Question: I would like to optimize my netlogo code and did this by using the profiler extension to track down bottlenecks. Furthermore, I am running my model in headless mode, which I give 2 GB of RAM '(-Xmx2048m)', and have 2601 patches with around <PHONE> agents. I use the <URL> for netlogo.
Now, I have four general questions.
Is it better to write the exit conditions (see down below) within the model (in .nlogo) or in BehaviorSearch (which I use with the .xml file in headless mode), or does it not make any difference?
'''
if count turtles = 0 [ stop ]
if time:is-equal dt (time:create "1722-04-05") [ stop ] ;using the time extension
'''
'''
<exitCondition>count turtles = 0</exitCondition>
<exitCondition>time:is-equal dt (time:create "1722-04-05")</exitCondition>
'''
I think I could optimize my model to the extent that it hardly runs faster by optimizing the code (see screenshot which I took after 6,5 hours of simulations running):

But, I am getting more and more doubtful about the way I scale each tick to represent a day in my model (which is actually a crucial element). I am getting doubtful because the maximal time span possible in my model would be 472 years. That would make 172280 ticks for a complete run of the model! I do not know if having a lot of ticks per run in Netlogo can be a huge bottleneck given the performance I have (see profiler output above).
Would it be reasonable to add the <URL>.
Would it make sense and would it be technically possible to run netlogo-headless in RAM? You might already see upon these questions that I am not really firm about such technicalities but interested about the possibilities.
Down below you find the code snippet of 'orientation' as requested:
'''
to orientation
ifelse (energy < 4) [ ;if hungry
let nearest-resource min-one-of (patches with [pcolor = green] in-radius 3 ) [ distance myself ] ;check distance between you and nearest resource (3 fields 360 degrees view)
if is-patch? nearest-resource [ ;if green patch exist at all
move-to nearest-resource ]
]
[ rt random-float 30 - random-float 30 ] ;otherwise just walk randomly around
end
'''
This part of the code has been subject of a recent discussion <URL> on stackoverflow.
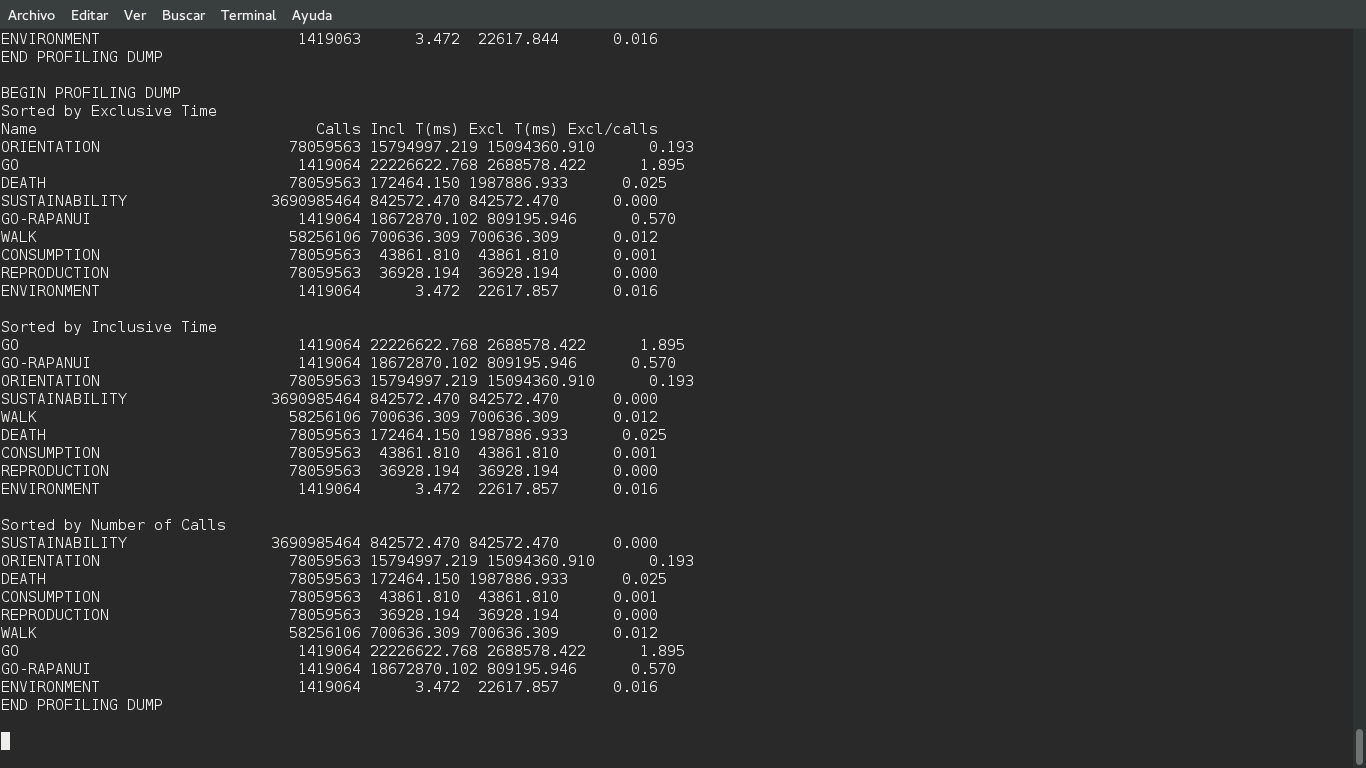
Answer: Thanks for posting your code! Luckily, it can be optimized! 'patches with [pcolor = green]' will iterate through every single patch, checking to see which are green. '... in-radius 3' will iterate through all the green ones, checking to see which are close enough. However, if you do 'patches in-radius 3' first, NetLogo can compute exactly which patches are in that radius without having to check them all. Then, there are far fewer patches to check the color of as well. I got an almost 10x speedup from swapping the order of those:
'''
to orientation
ifelse (energy < 4) [ ;if hungry
let nearest-resource min-one-of (patches in-radius 3 with [pcolor = green] ) [ distance myself ] ;check distance between you and nearest resource (3 fields 360 degrees view)
if is-patch? nearest-resource [ ;if green patch exist at all
move-to nearest-resource ]
]
[ rt random-float 30 - random-float 30 ] ;otherwise just walk randomly around
end
'''
You have to be careful with querying on patches since there are typically a lot of patches. Doing 'in-radius' checks before other checks can help a lot, since NetLogo can optimize 'patches in-radius'.
Quick answers to your questions:
1. Shouldn't make a difference, but I like to put mine in BehaviorSpace.
2. More ticks alone is not necessarily bad. See Ising for example.
3. Haven't used it, but I would be really surprised if it worked. The last commit was over 4 years ago, which is many NetLogo versions ago. That said, if you get it working, I'd love to know!
4. Not exactly sure what you mean, but NetLogo runs entirely RAM. That said, if NetLogo and other programs running at the same time are using more memory than you have RAM, the OS will offload memory onto the hard drive, which can cause a serious slowdown in some cases. This is unlikely, but can definitely be a concern with super huge models (which yours is not). How much RAM does your computer have?
Finally, make sure you're letting BehaviorSpace use one thread per core on your machine. This is the default, so unless you're setting the number of threads, it should be happening. To be sure, each core should be close to 100% when running NetLogo. Your OSes activity monitor should be able to give you this information. If this is not happening (perhaps NetLogo is incorrectly detecting the number of cores), you can try setting the '--threads' option explicitly.